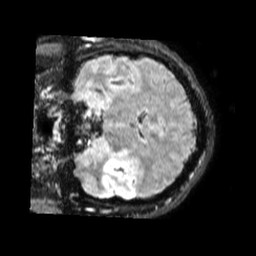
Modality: FLAIR
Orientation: coronal
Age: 35
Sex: male
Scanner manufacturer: philips
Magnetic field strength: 1.5 T
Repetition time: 4.8 s
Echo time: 0.3306 s